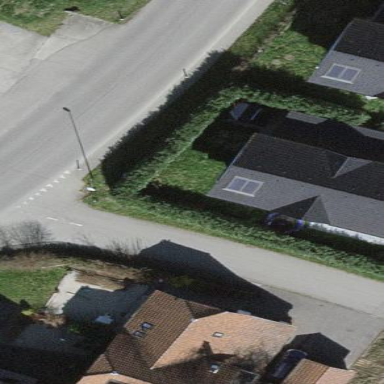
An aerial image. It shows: Detached building.